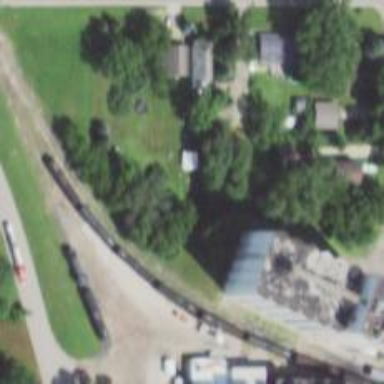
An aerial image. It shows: Silo.